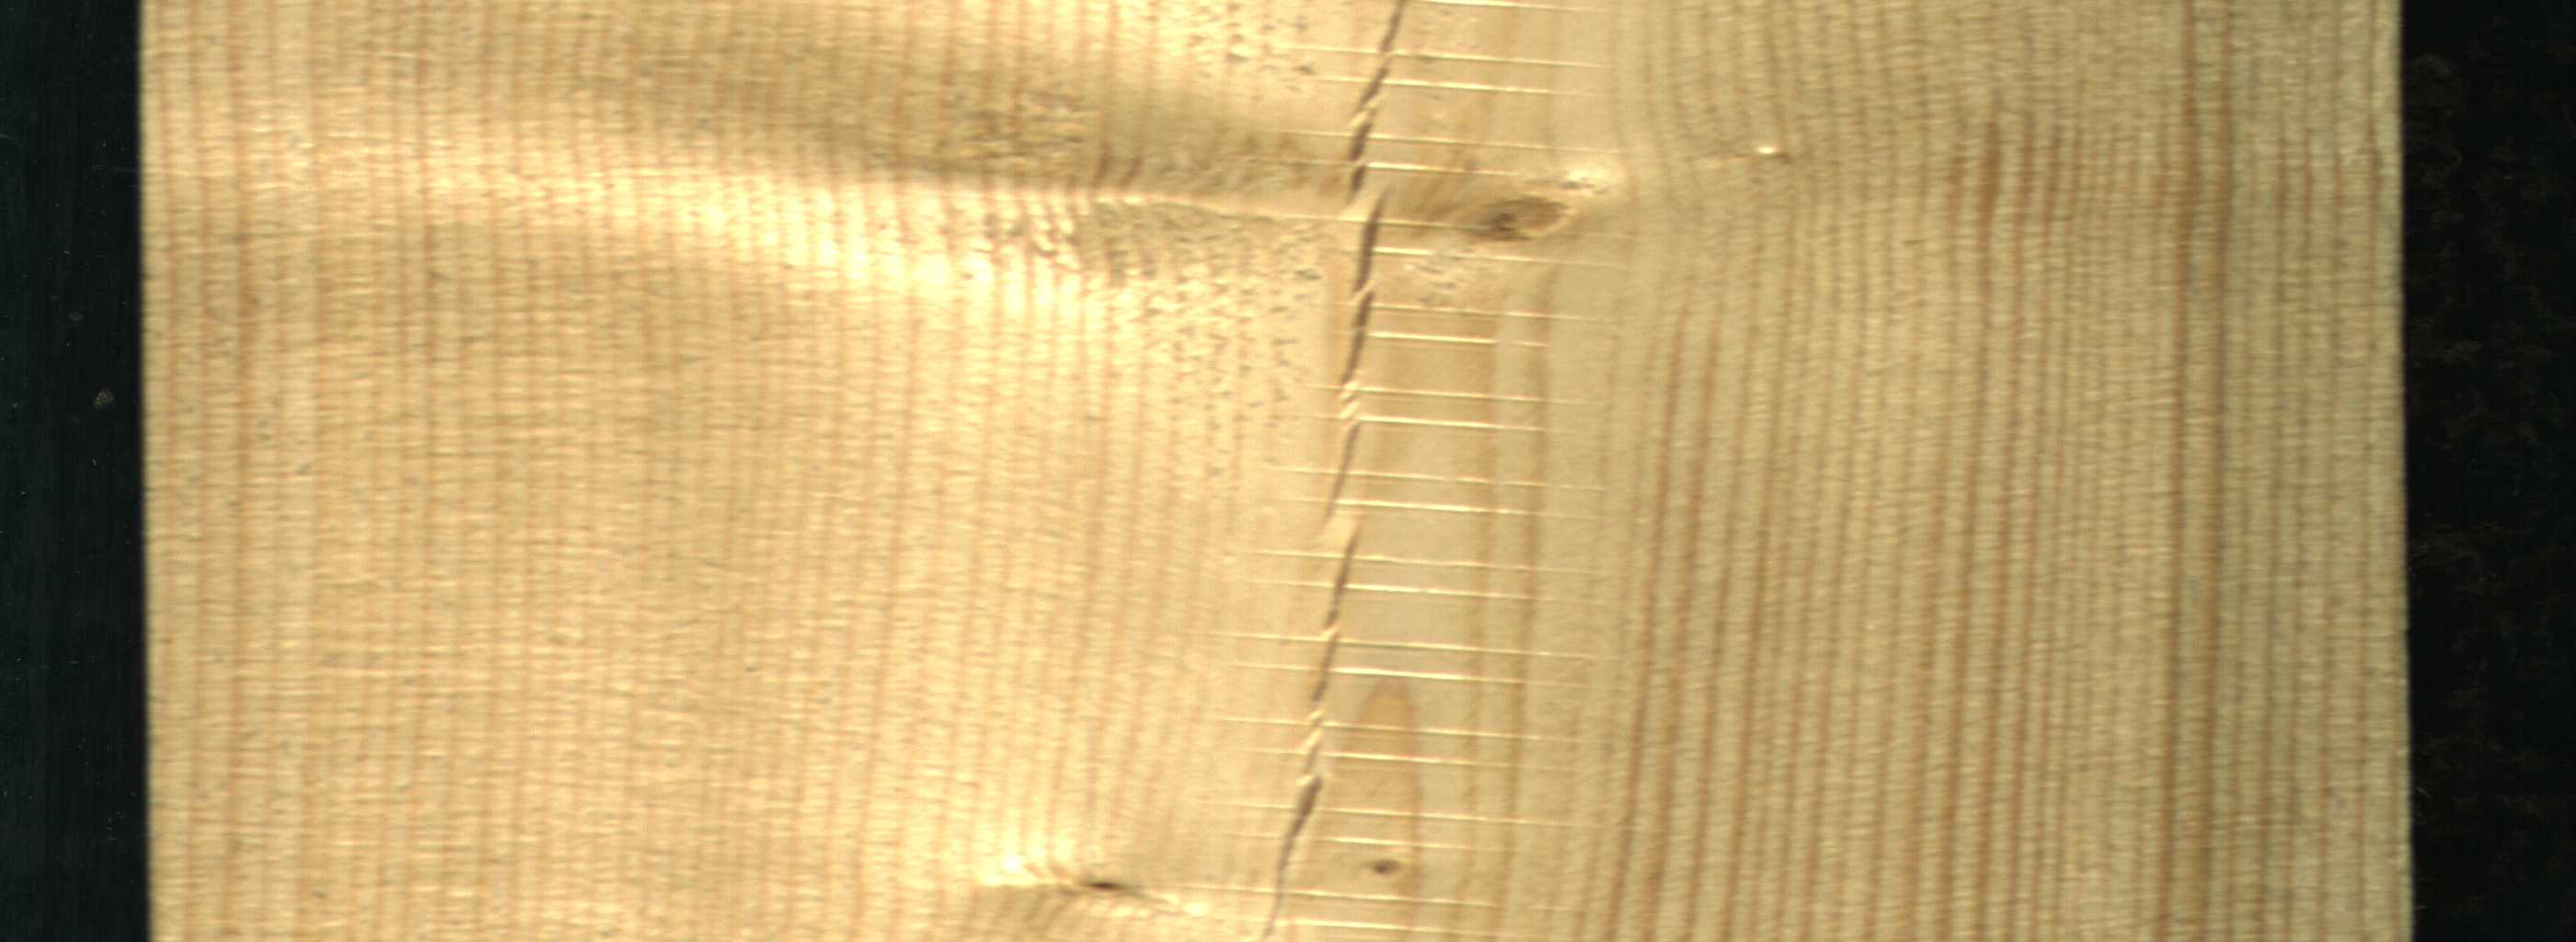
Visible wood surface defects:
Crack
Crack
Crack
Crack
Crack
Live_Knot
Live_Knot
Live_Knot